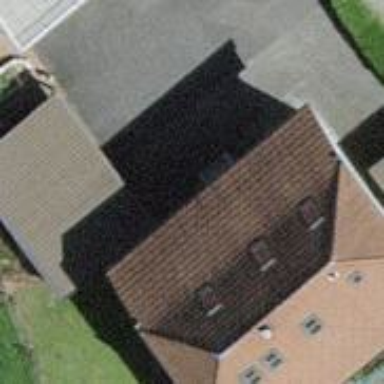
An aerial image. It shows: View of roof of building.